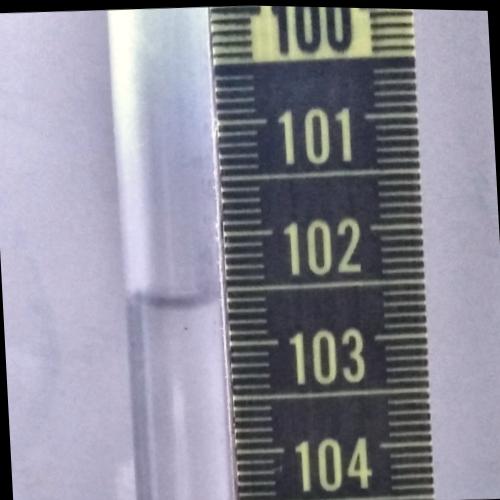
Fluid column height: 102.6 cm